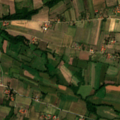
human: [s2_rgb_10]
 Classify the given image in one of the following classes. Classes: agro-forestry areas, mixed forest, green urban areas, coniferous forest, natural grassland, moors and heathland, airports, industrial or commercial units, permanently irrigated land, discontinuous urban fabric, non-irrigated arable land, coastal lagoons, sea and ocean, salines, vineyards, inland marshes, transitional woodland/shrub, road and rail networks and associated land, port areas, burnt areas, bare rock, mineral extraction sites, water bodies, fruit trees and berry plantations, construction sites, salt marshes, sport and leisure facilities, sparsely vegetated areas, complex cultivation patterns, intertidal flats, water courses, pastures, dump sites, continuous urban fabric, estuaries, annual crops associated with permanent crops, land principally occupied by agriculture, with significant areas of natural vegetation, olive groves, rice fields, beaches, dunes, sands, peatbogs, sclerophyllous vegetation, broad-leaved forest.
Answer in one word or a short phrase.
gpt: non-irrigated arable land, complex cultivation patterns, land principally occupied by agriculture, with significant areas of natural vegetation